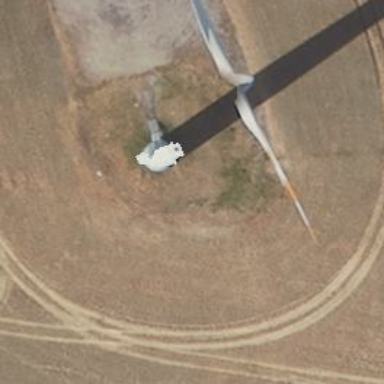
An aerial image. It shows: Wind generator of the horizontal axis type made by Vestas.